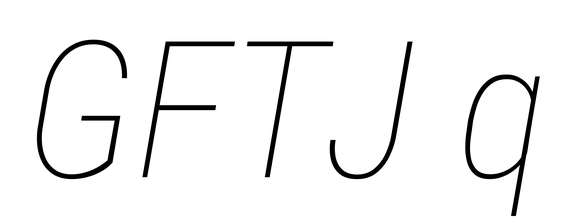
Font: Roboto-Italic_Condensed_Thin_Italic